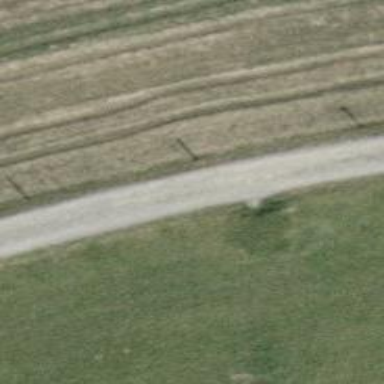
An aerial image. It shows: Track with grade 3 surface.